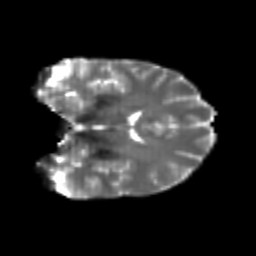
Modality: T2w
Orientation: coronal
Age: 24
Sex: female
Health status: healthy
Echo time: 0.074 s